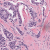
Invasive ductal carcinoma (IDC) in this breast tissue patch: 1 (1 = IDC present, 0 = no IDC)